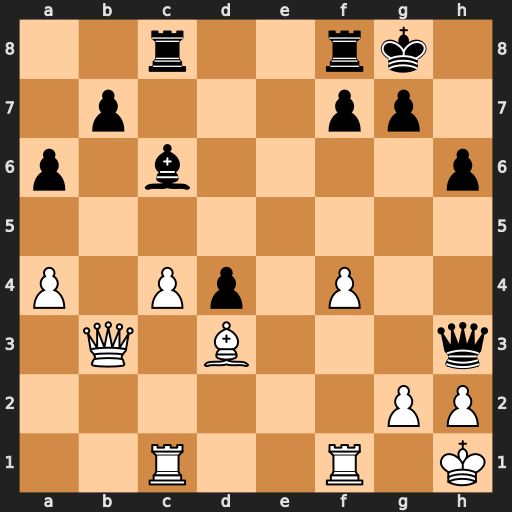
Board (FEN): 2r2rk1/1p3pp1/p1b4p/8/P1Pp1P2/1Q1B3q/6PP/2R2R1K
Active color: w
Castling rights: -
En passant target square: -
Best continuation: Bh7+ Kxh7 Qxh3